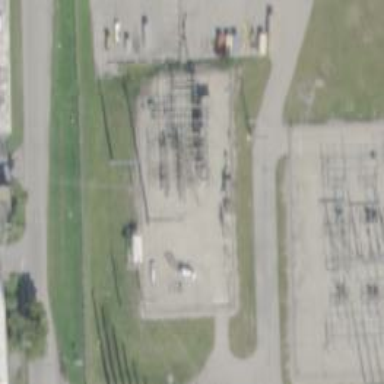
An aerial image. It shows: Mast structure.